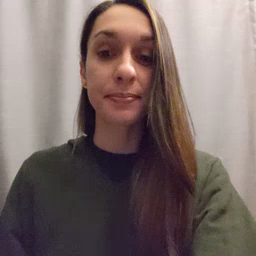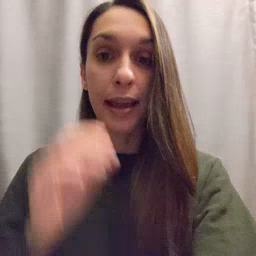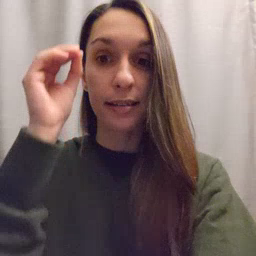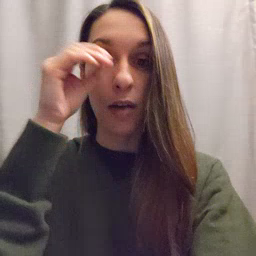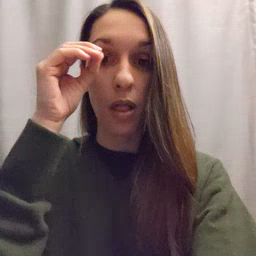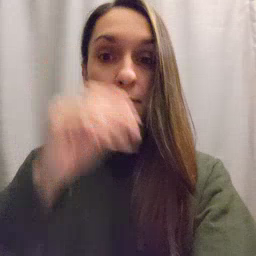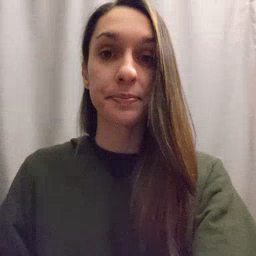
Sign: owl